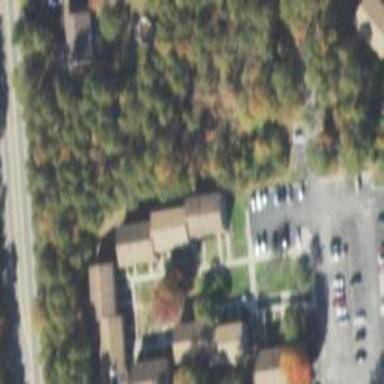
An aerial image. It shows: Image showing building with apartments.